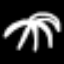
Label: palm tree